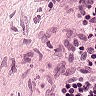
Metastatic tissue present: no